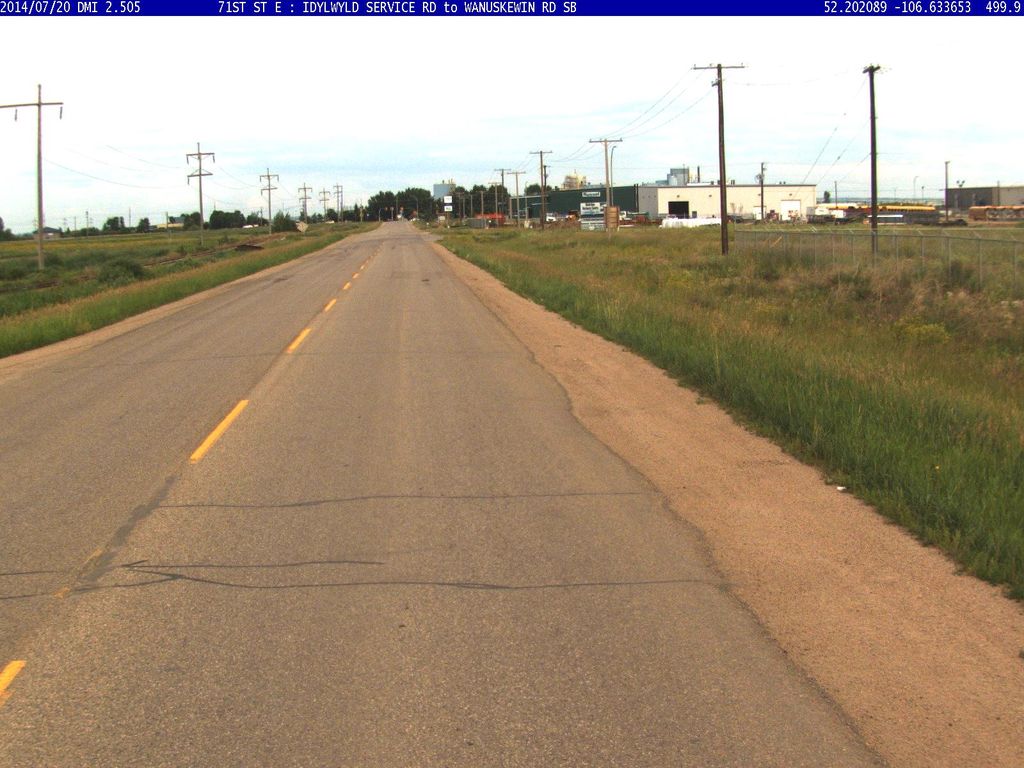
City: saskatoon